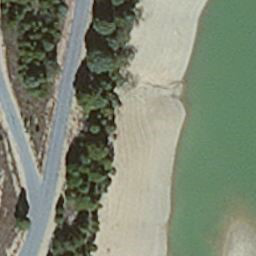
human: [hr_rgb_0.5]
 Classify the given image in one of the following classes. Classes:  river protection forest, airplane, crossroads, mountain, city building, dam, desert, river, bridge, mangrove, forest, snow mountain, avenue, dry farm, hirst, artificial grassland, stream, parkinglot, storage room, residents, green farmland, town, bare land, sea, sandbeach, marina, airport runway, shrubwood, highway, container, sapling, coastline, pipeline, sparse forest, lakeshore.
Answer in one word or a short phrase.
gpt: hirst